Question: I have 35 datasets and I plotted them in one chart using the following commands:
'''
set output 'NC_006509.fna.pdf'
set xlabel "Position (kb)"
set ylabel "Identity (%)"
set size 1, 0.25
unset key
set xrange [0:4000]
set yrange [75:101]
filename(n) = sprintf("blast_sample%d_454LargeContigs.fna.fas_vs_NC_006509_filter.txt", n)
plot for [i=1:35] filename(i) using ($9/1000):3:(($10-$9)/1000):($3-$3) with vectors
set xrange [0:GPVAL_DATA_X_MAX]
set terminal pdfcairo font 'Arial, 6'
replot
'''
with the output

Gnuplot automatically colourized each dataset. The problem is that the contrast is not good, since most of the vectors are in light green and yellow in a white background. Is there a way to change the automatic palette of vectors to darker colors (each color representing one dataset)?
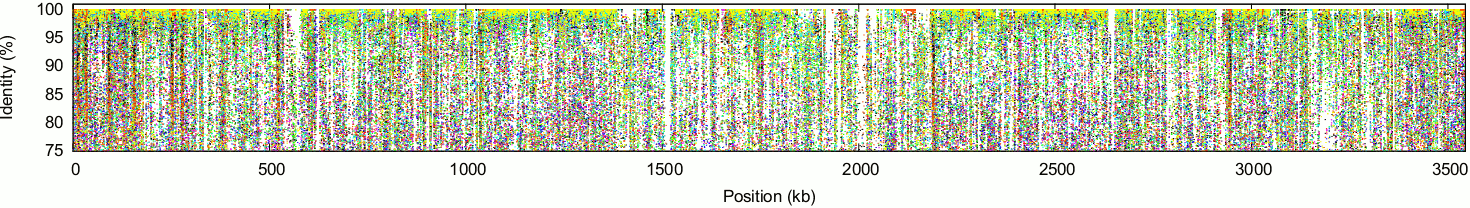
Answer: There is no option to just darken the default colors.
To distinguish all 35 lines in a single plot will be impossible in any case. If you only want to visualize the region which is covered by all data sets, and indicate that you have different data sets, you could define an appropriate dark palette and use 'linecolor palette frac' to select different colors.
As example you could use
'''
set palette model HSV defined (0 0 1 0.5, 1 1 1 0.5)
'''
which gives (using 'test palette'):

To get it working in your script, use
'''
set palette model HSV defined (0 0 1 0.5, 1 1 1 0.5)
plot for [i=1:35] filename(i) using ($9/1000):3:(($10-$9)/1000):($3-$3) with vectors linecolor palette frac (i/35.0)
'''
Of course you could also redefine all default linetypes with 'set linetype', but that is probably more work.